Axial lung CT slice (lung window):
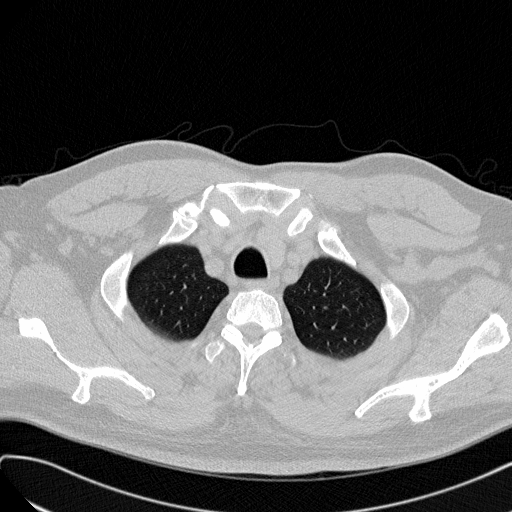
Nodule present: no